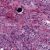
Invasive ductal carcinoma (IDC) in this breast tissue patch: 1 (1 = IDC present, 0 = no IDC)